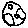
Label: moon